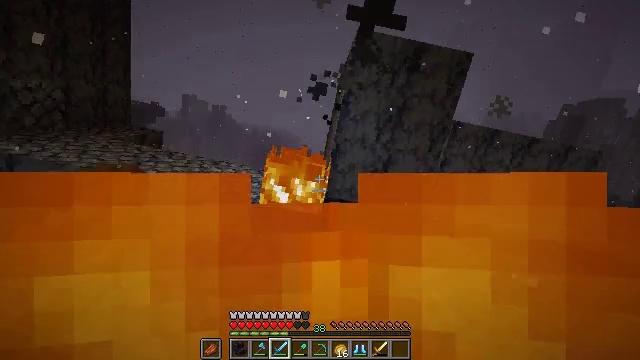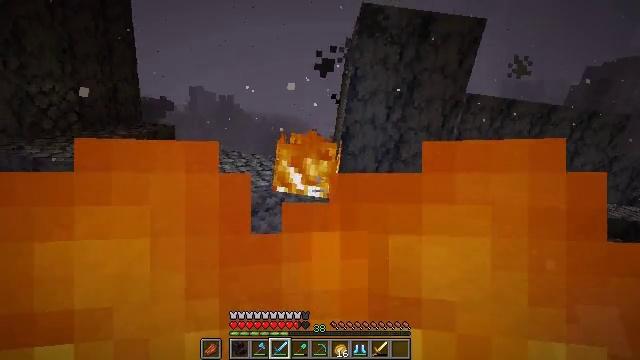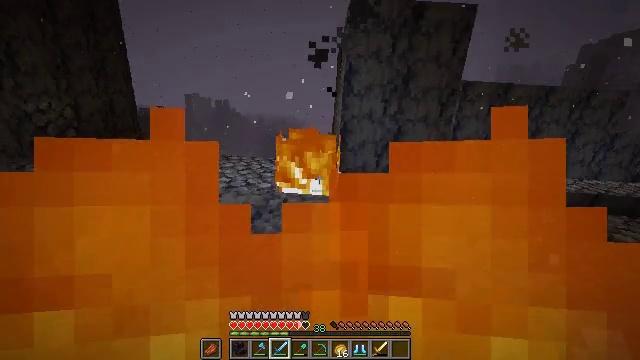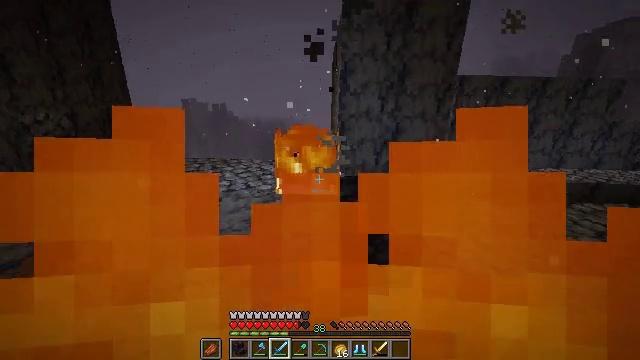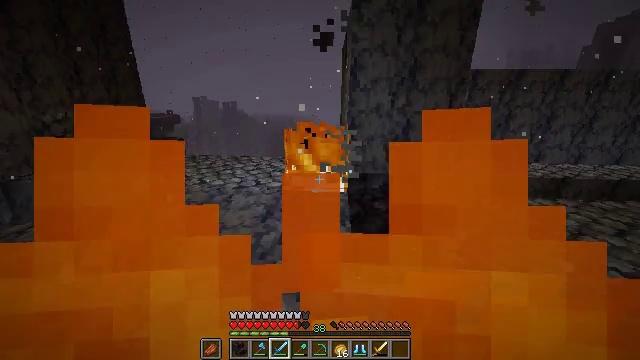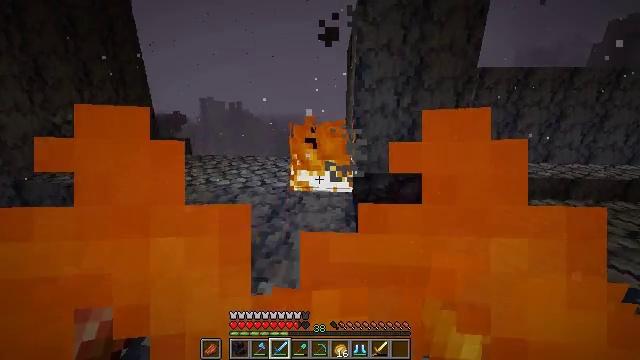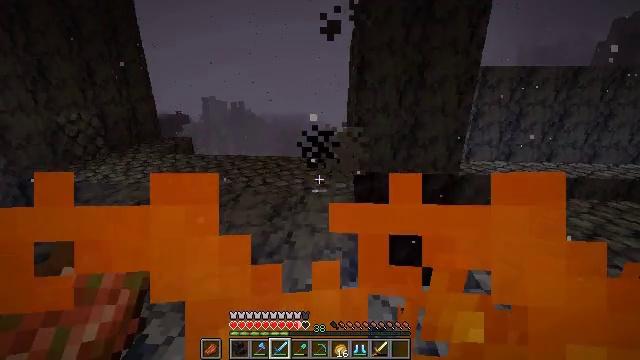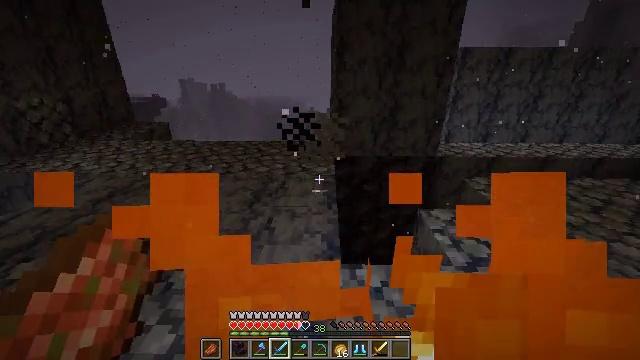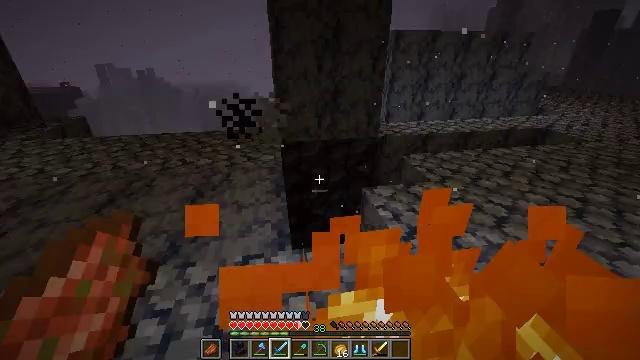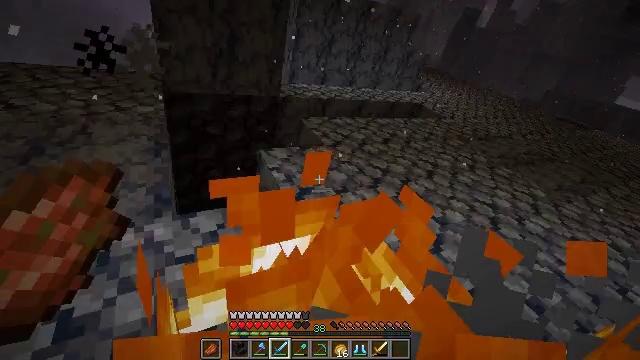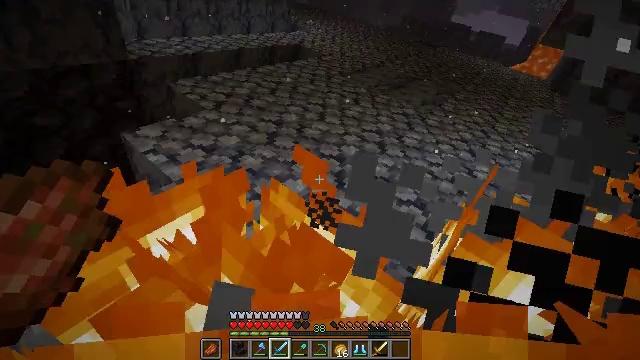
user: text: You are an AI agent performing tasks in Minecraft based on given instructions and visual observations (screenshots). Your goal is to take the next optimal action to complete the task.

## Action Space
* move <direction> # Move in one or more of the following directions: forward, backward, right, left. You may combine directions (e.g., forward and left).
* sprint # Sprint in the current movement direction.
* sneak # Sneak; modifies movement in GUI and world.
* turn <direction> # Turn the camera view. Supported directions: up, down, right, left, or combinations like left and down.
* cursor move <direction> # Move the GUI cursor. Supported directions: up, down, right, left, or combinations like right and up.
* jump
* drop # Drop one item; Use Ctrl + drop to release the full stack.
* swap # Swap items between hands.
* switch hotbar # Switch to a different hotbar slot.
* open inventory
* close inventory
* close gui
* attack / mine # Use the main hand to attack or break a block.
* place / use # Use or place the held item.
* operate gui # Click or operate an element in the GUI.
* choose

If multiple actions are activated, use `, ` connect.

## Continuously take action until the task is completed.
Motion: motion action
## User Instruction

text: Extinguish the fire.
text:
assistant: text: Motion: turn left and down
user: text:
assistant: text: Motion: attack / mine
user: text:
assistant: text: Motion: attack / mine
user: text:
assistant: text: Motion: turn left, attack / mine
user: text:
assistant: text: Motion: turn left
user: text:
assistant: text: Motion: attack / mine
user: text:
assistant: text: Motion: move right, turn right and down, attack / mine
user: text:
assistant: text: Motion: move right, turn right and down
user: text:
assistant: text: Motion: move forward and move right, turn right and down
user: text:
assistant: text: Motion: move forward and move right, turn right and down
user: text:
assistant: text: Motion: no_op